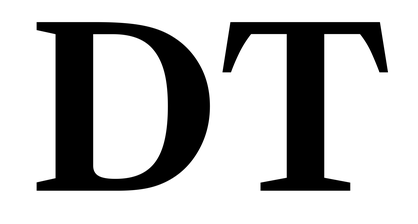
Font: LibreCaslonText_Bold